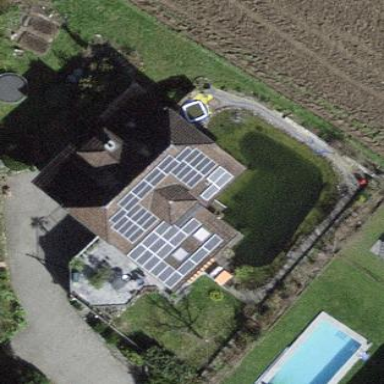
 consisting of solar photovoltaic panels."